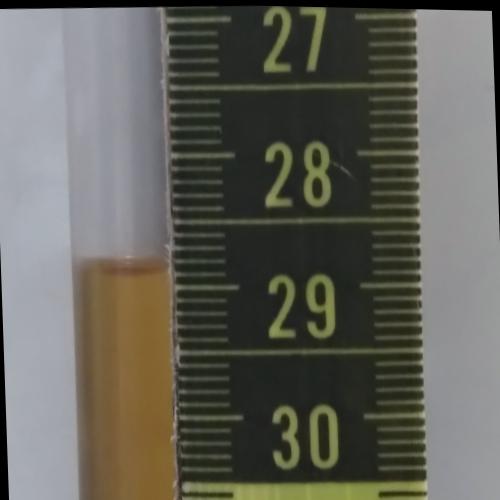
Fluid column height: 28.9 cm